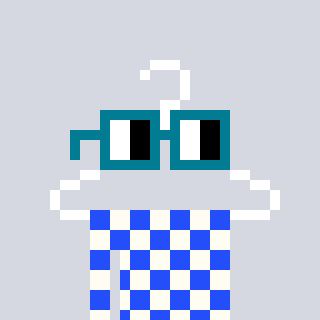
a pixel art character with square dark green glasses, a hanger-shaped head and a grayscale-colored body on a cool background